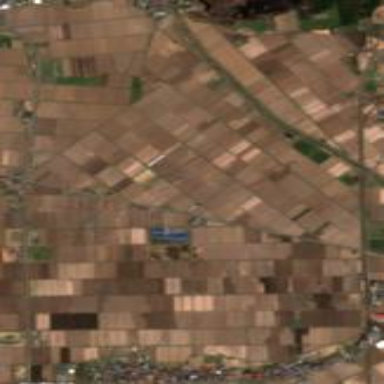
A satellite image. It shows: Farmland with rice crops being cultivated. The rice field is used to produce rice.